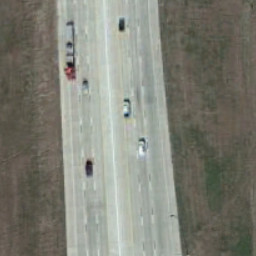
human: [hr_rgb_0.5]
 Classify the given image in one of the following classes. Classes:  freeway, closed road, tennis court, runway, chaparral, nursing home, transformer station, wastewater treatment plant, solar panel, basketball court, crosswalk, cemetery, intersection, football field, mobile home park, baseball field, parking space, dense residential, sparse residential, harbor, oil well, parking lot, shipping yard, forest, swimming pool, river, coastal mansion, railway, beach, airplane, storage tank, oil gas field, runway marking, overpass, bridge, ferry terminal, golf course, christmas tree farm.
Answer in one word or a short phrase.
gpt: freeway